Question: I'm using Chosen jQuery plugin in a page.
I have a dropdown which on selection calls backbean function and popualtes the values of another dropdown using f:ajax so something like:
'''
<h:selectOneListbox id="drop1"
value="#{myBean.drop1Value}"
styleClass="chzn-select">
<f:ajax event="valueChange" listener="#{myBean.doSomething}"
render="drop2"/>
<f:selectItems value="#{myBean.drop1Values}" />
</h:selectOneListbox>
<h:selectOneListbox id="drop2"
value="#{myBean.drop2Value}"
styleClass="chzn-select">
<f:selectItems value="#{myBean.drop2Values}" />
</h:selectOneListbox>
'''
Problem is that on event completion drop2 gets re-rendered and i still have the old empty chosen dropdown appearing next to it like below:

I tried adding :
'''
<f:ajax event="valueChange" listener="do something"
render="drop2" onevent="updateDropdown" />
function updateDropdown(event) {
if(event.status == 'success'){
$('.chzn-select').chosen();
}
}
'''
but that just attaches chosen to the updated drop2. the old chosen dropdown is still there. Can someone tell me how to deal with this situation? Thanks
'''
<script>
function updateDropDowns(event){
if(event.status == 'success'){
//this line removes the previous Chosen dropdown
//the problem was that when the drop2 was being updated by f:ajax render
// i would end up with two Chosen Divs so removing the old div before
//reattaching Chosen to select component seems to do good and eliminate duplicated
//chosen dropdowns!
$('div [id$="drop2_chzn"]').remove();
//this lines attaches Chosen to the updates plugin
$('.chzn-select').chosen();
}
}
</script>
'''
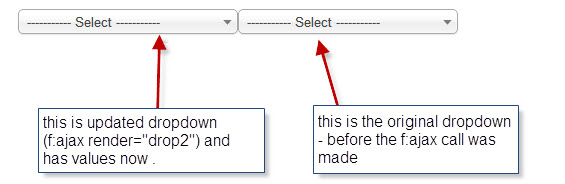
Answer: Try this : wrap the drop2 with a 'h:panelGroup' give it an Id and render it
Instead of 'render="drop2"' do 'render="drop2_wrapper"'
that eliminate duplicates